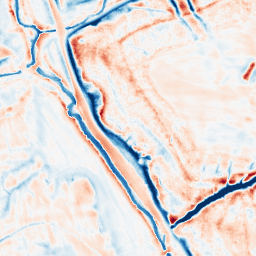
Category: edge_preserving
Decomposition family: bilateral
Decomposition parameters: d: 21
sigma_color: 75
sigma_space: 150
Upsampling method: quintic
Upsampling parameters: scale: 2
Upsampling scale: 2